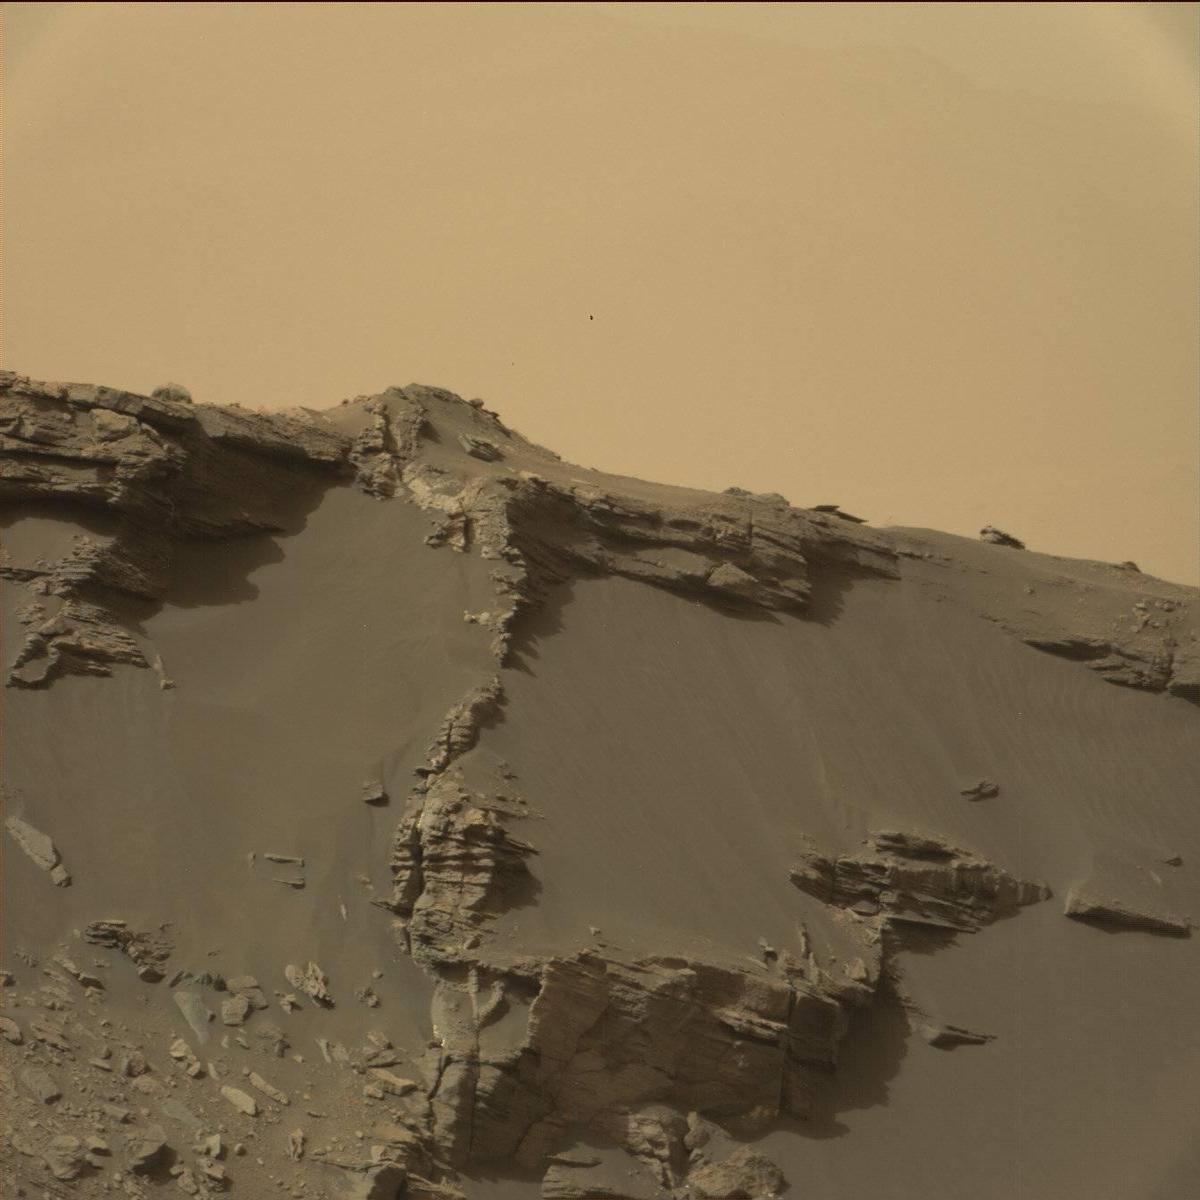
Terrain classes present: Bedrock, Ridge, Sand / Soil, Sky